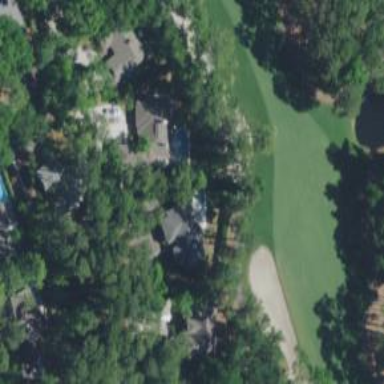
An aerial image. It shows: Asphalt service road that appears to be golf cart path.